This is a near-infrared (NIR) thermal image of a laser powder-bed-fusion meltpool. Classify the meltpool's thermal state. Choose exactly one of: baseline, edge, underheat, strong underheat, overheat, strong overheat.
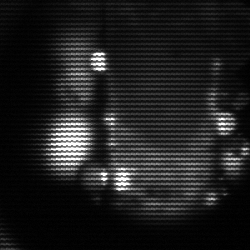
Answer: strong underheat